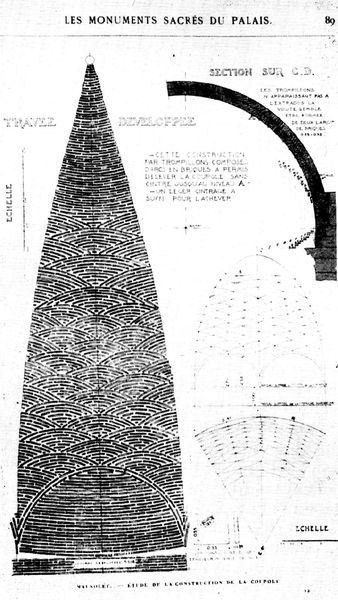
Titel: Split, Mausoleum des Diokletian
Standort: Split (EU - Kroatien)
Schlagwörter: weiß, frankreich, schwarz, skizze, zeichnung, gebäude, muster, ornament, architektur, spitze, kirche, theater, oval, turm, schrift, wellen, bogen, mauer, ziegel, grafik, graphik, linien, backstein, französisch, kuppel, buch, palast, mauerwerk, form, druck, druckgraphik, schnitt, schwarz-weiß, druckgrafik, stich, seite, text, wei0, entwurf, halbkreis, konstruktion, plan, heilig, kupferstich, querschnitt, geometrie, bau, auflage, beschreibung, legende, monument, bauwerk, palais, konstruktionszeichnung, aufriss, sektion, schelle, les, monumente, section, 1900, 1800, du, schnittzeichnung, echelle, monuments, sacres du palais, sacres, les monuments